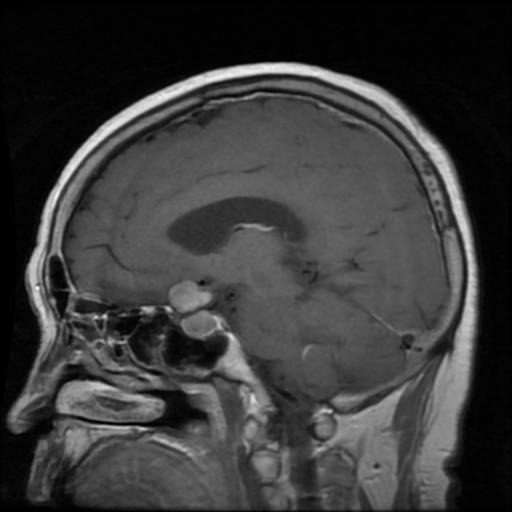
Label: pituitary